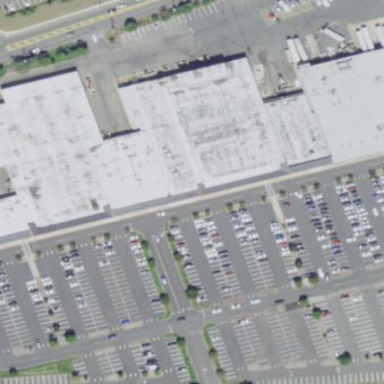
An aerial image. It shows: Mall building.